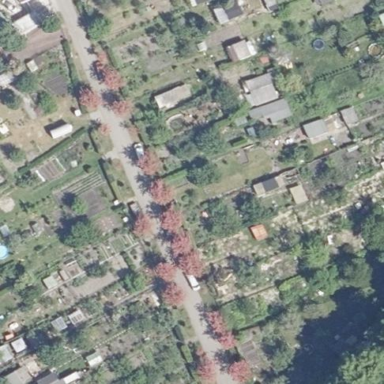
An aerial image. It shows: Allotments area.